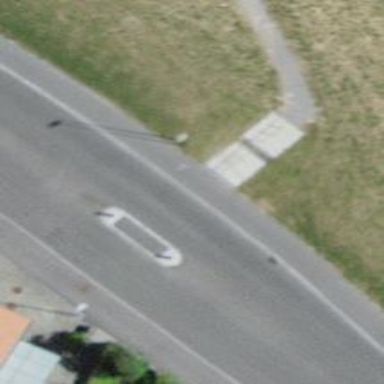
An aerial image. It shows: Set of steps on the road.